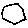
Label: hexagon